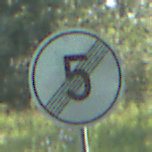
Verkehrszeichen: EndeGeschwindigkeit5
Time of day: MorningAfternoon
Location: Outdoor (Nature)
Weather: Clear
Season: NotSpecified
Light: Natural